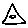
Label: triangle